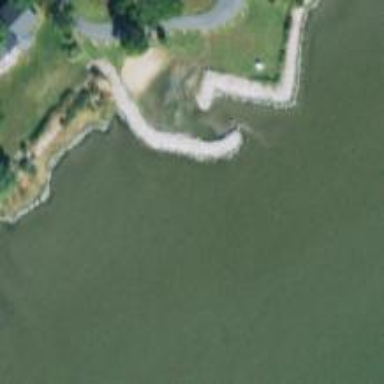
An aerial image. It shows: Breakwater structure.